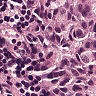
Metastatic tissue present: yes